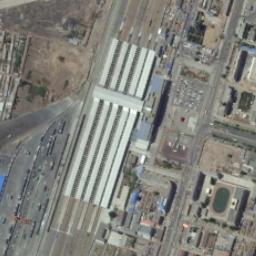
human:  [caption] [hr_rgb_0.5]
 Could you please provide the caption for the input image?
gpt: The railway station has lots of railways and some striped buildings and some other buildings are next to the railway station .

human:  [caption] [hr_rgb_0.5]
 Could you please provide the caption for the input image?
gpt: There are many buildings beside the railway station .

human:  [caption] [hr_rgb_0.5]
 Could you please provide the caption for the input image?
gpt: There is a fully equipped railway station in the city .

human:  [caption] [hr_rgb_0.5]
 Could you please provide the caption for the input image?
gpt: The railway station is on the bare land next to some buildings .

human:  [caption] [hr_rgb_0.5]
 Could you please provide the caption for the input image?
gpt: There are some buildings beside the railway station .